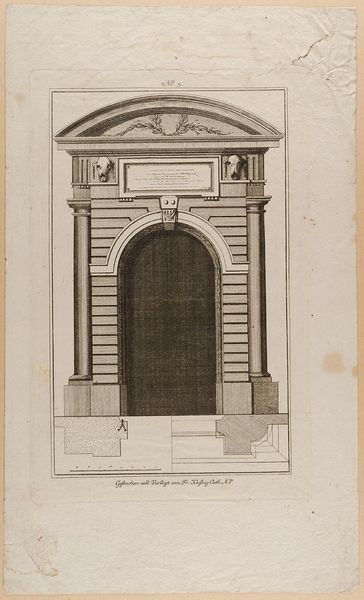
Titel: Grund- und Aufriss eines Portals, Blatt 3 aus einer Folge von Portalen und Friesen
Künstler: Franz Carl Heissig
Standort: Hamburg
Institution: Museum für Kunst und Gewerbe Hamburg
Schlagwörter: säule, tür, zeichnung, haus, tiere, ornament, wand, stein, steine, tod, bild, papier, bogen, grafik, graphik, tor, fotografie, photographie, druckgraphik, druckgrafik, radierung, portal, aedicula, bukranion, tierornament, grabdenkmal, reproduktionen, druckerzeugnisse, architekturdarstellungen, ochsenkopf, ädikula, ornamentstich, vorlageblätter, tierschädel